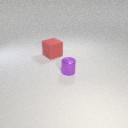
large red rubber cube to the left of small purple metal cylinder